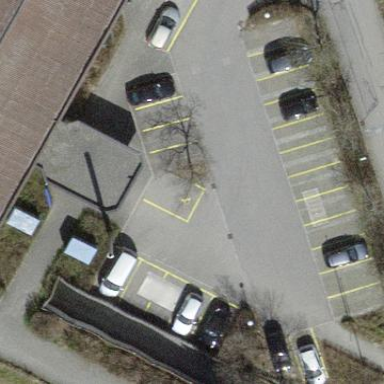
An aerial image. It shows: Parking area with surface.